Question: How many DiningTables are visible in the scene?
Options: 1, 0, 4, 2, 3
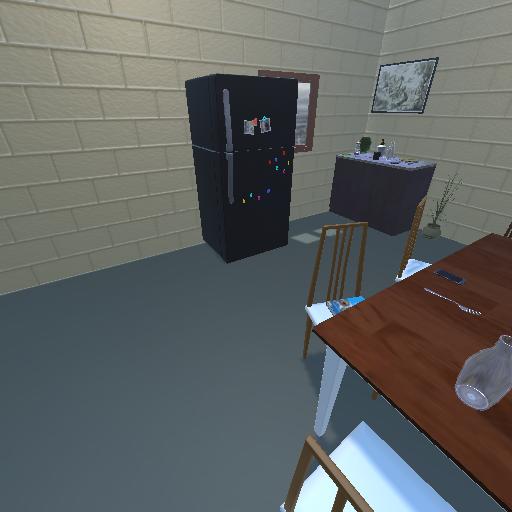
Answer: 1